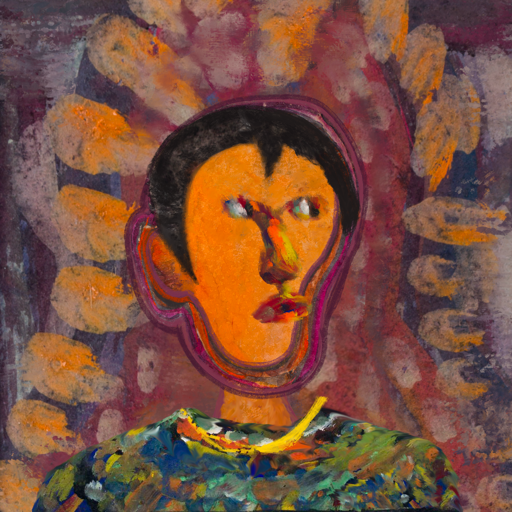
Background: Doll, Head And Neck Side: Hypocrite_w_Hair, Face Side: An_Impression, Bust: An_Impression, Hair Side: Roy_Bahadur, Head Accessory: Blank, Second Necklace: Blank, Necklace: Irani_1, Baby: Blank